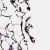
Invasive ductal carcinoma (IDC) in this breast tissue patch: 0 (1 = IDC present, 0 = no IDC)